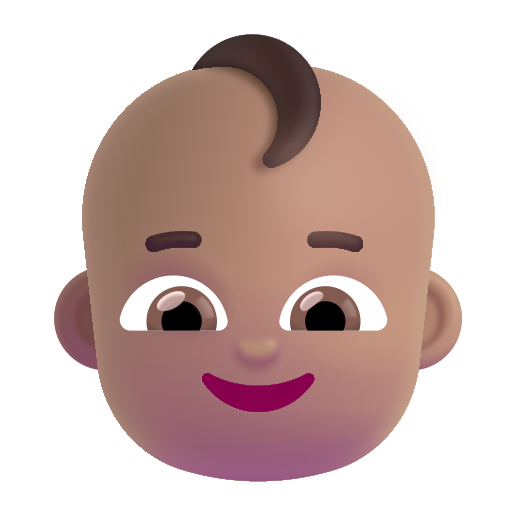
baby color